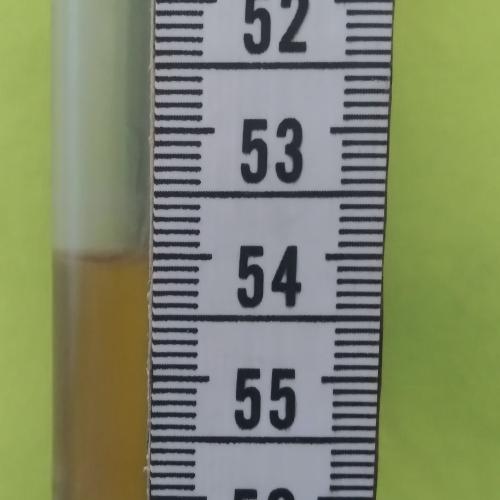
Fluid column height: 54.0 cm